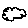
Label: cloud